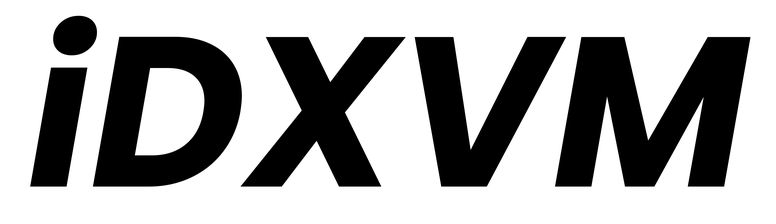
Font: Poppins-BoldItalic